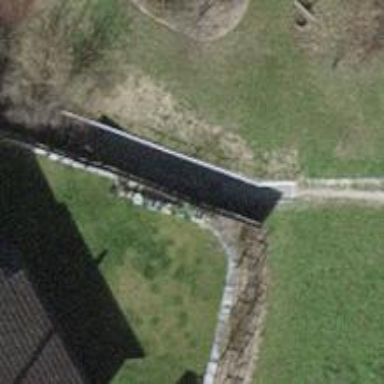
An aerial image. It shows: Unpaved footway.